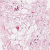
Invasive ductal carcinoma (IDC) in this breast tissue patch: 0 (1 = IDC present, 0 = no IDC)